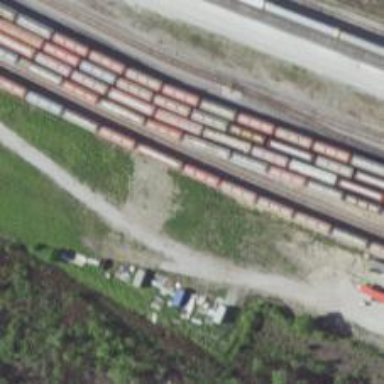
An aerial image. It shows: Abandoned railway siding.